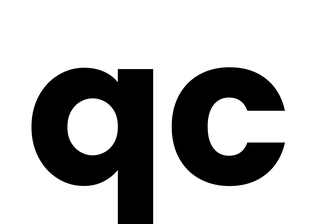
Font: Poppins-Bold